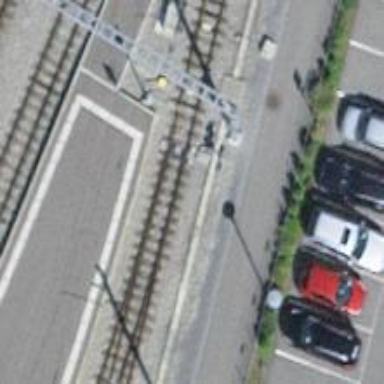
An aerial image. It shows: Narrow-gauge railway siding with electrified contact lines. It has one track.